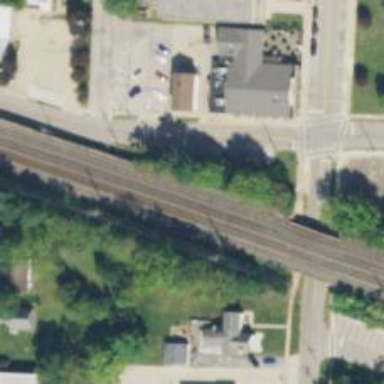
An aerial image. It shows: Railway siding with rails.